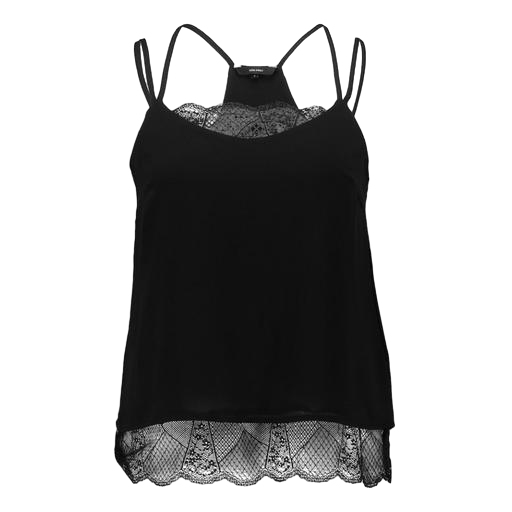
black lace strappy top, black limited edition ring detail cami, black dentelle lace-detail camisole, white background